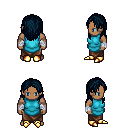
a pixel art fantasy rpg character, male body template, human, dark skin, teal tunic, robe skirt, raven long hairstyle, white cloth bandages, gold boots, four views (front, back, left, right), 2x2 character sprite sheet, small pixel art, hard edges, no anti-aliasing